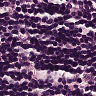
Metastatic tissue present: no